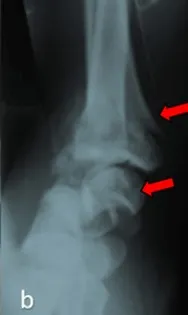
Anteroposterior (AP) radiographs of the wrist showing scaphoid, and ,distal radius fractures (yellow arrows).
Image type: radiology (x_ray)